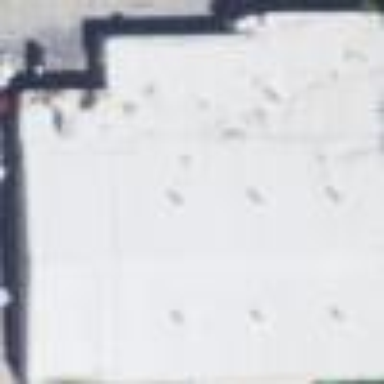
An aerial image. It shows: Building with bowling alley inside.